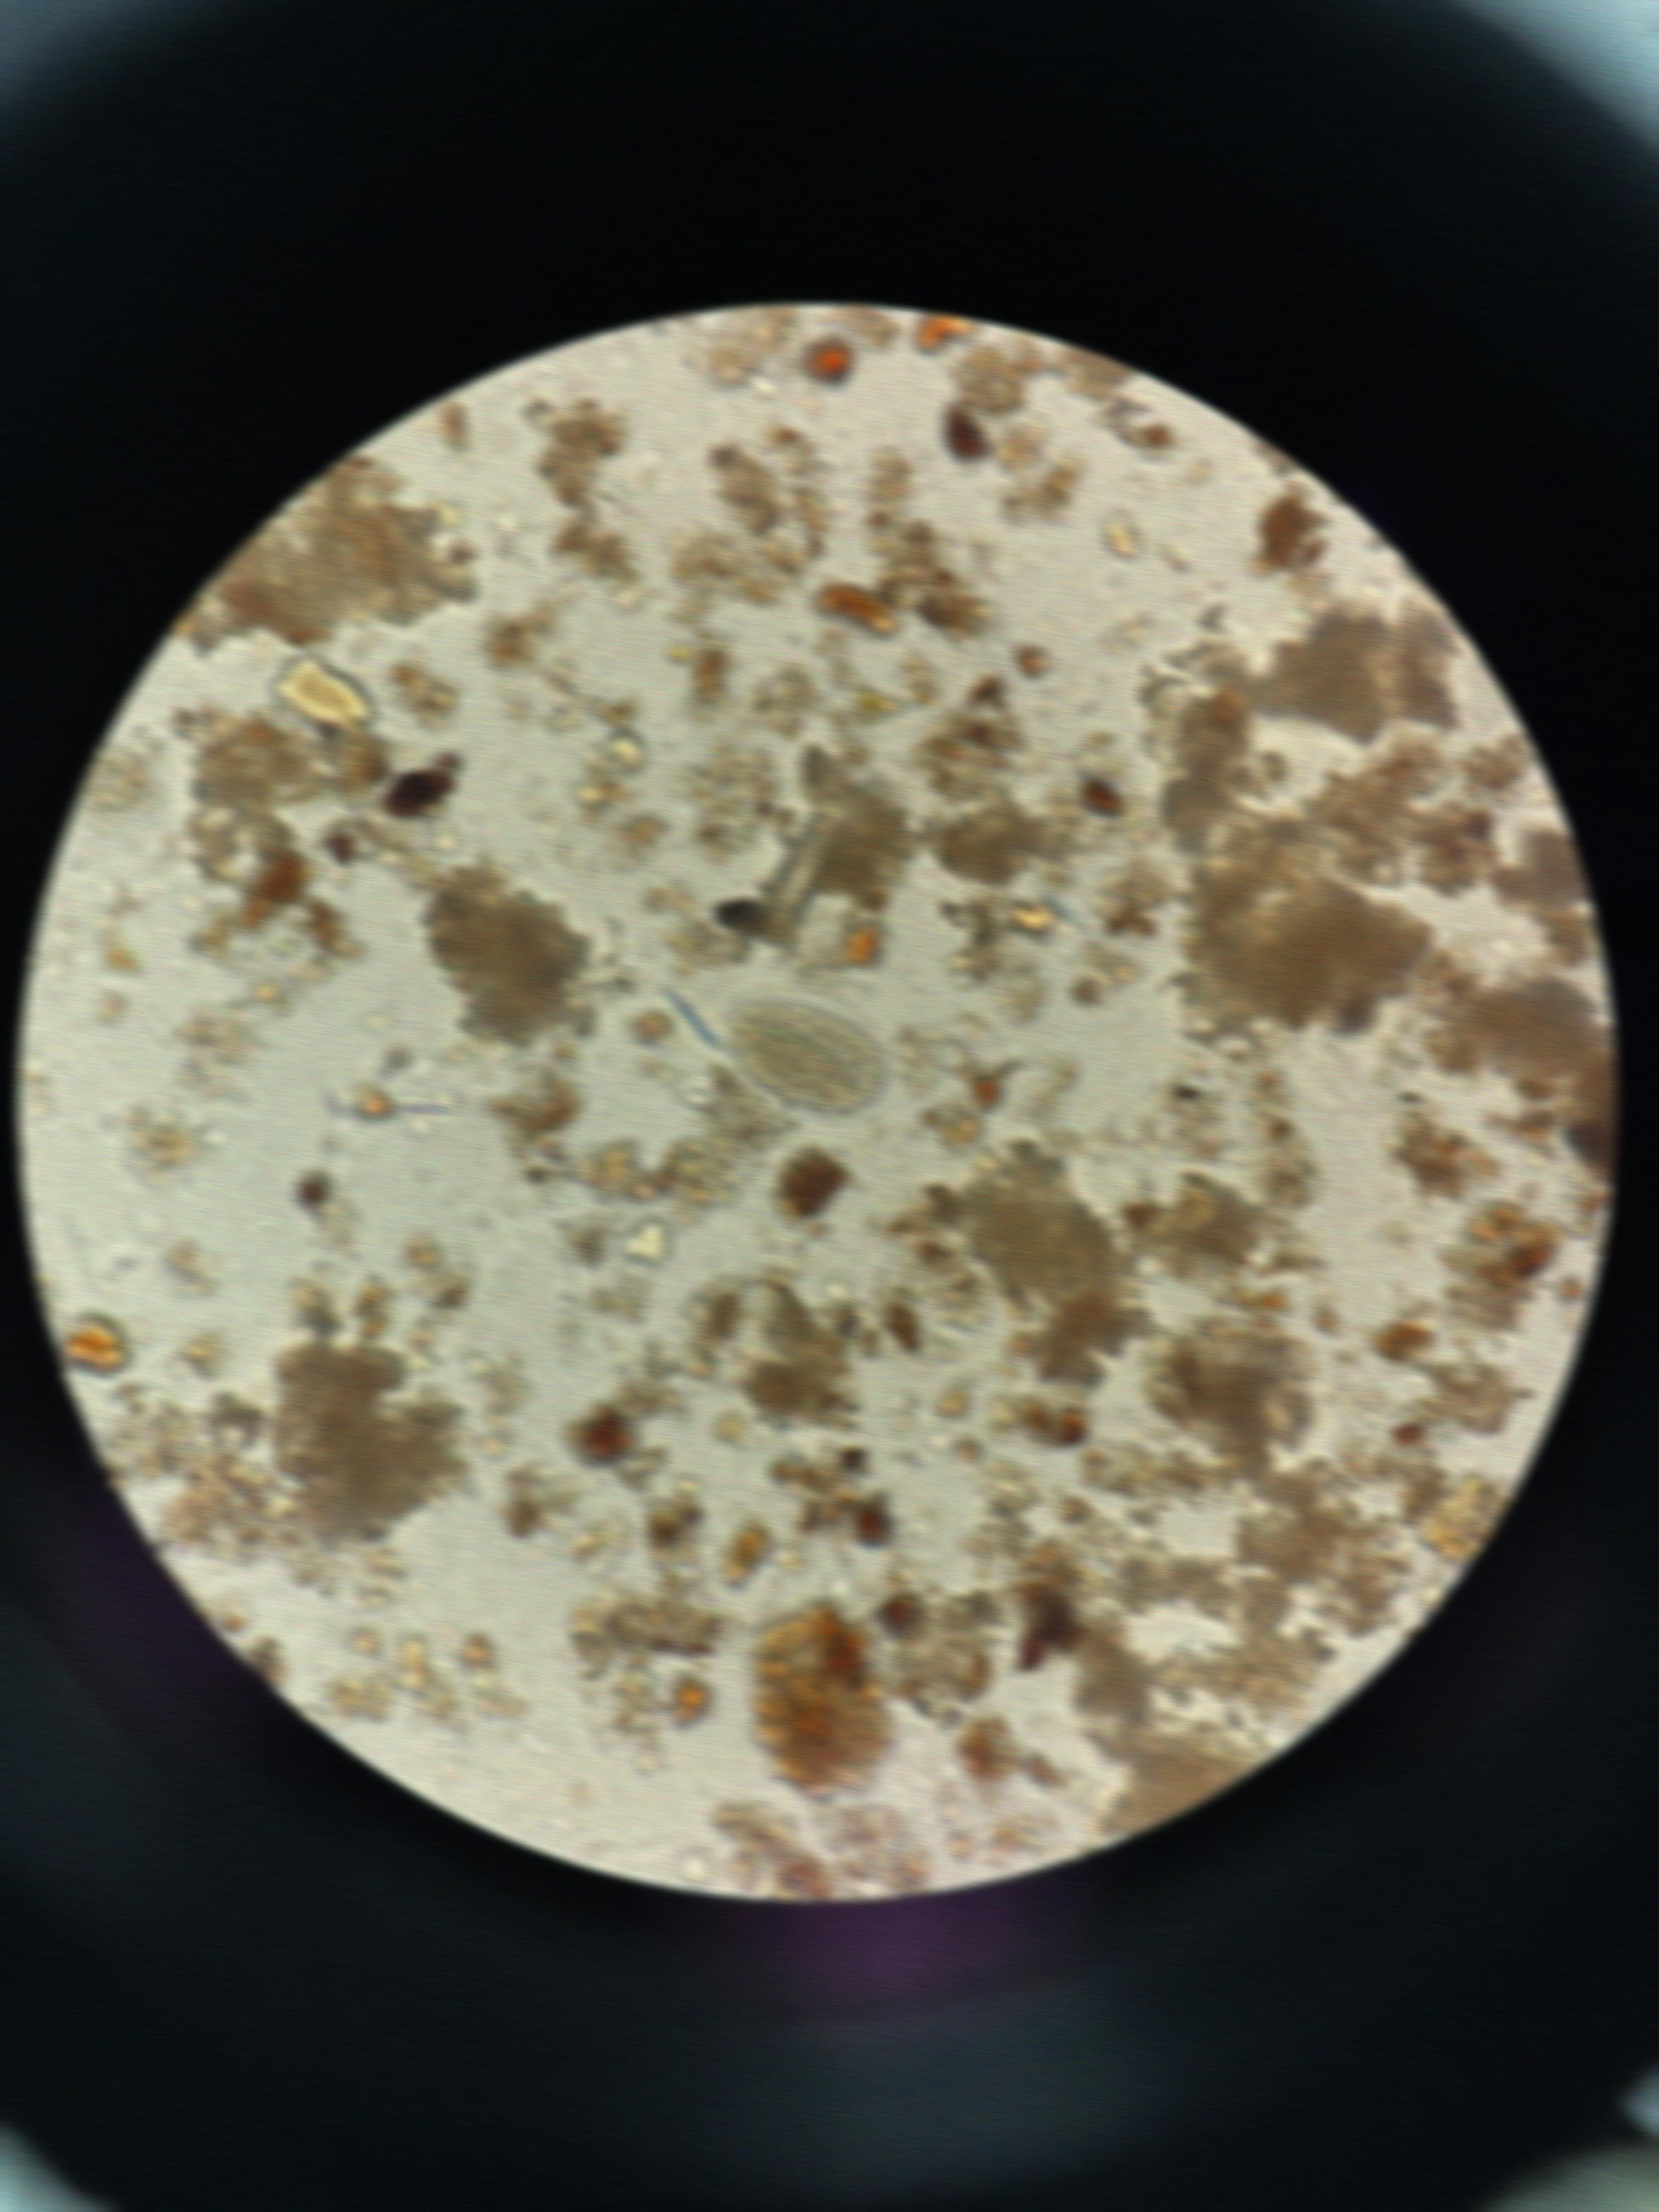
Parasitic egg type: Hookworm egg